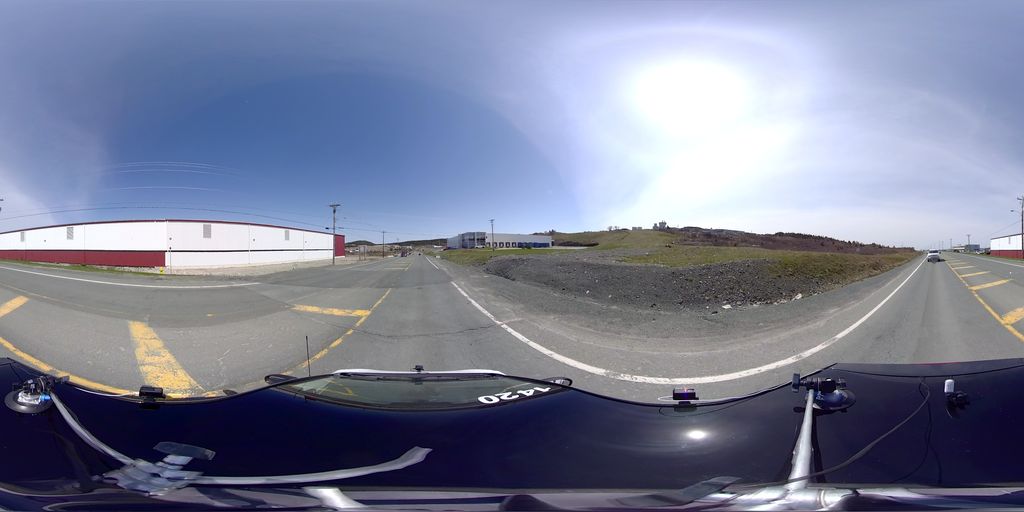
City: st_johns